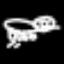
Label: frog